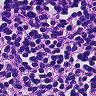
Metastatic tissue present: no